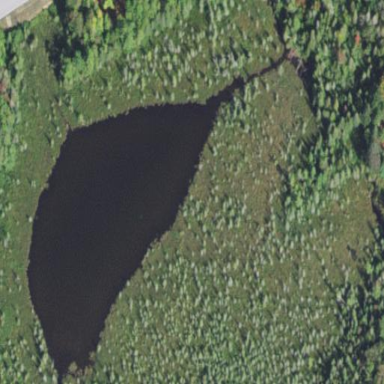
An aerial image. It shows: Lake with natural water.